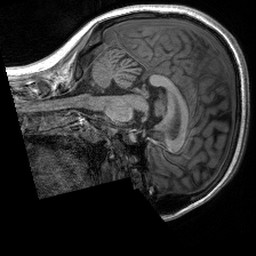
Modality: T1w
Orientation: sagittal
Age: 21
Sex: female
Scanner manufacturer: siemens
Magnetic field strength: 3 T
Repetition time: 2.4 s
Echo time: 0.00191 s